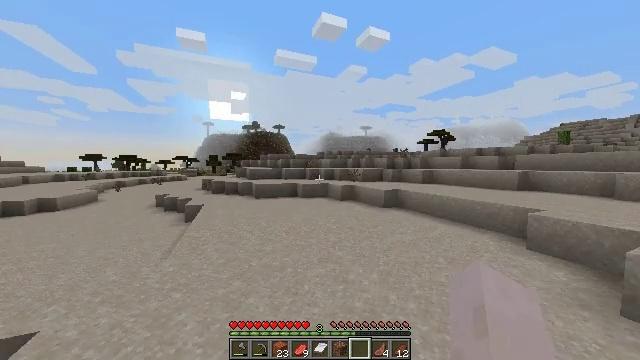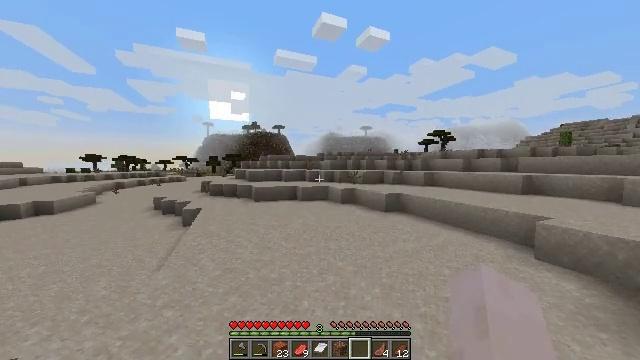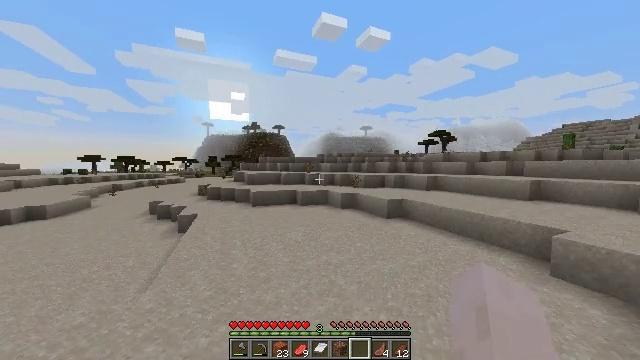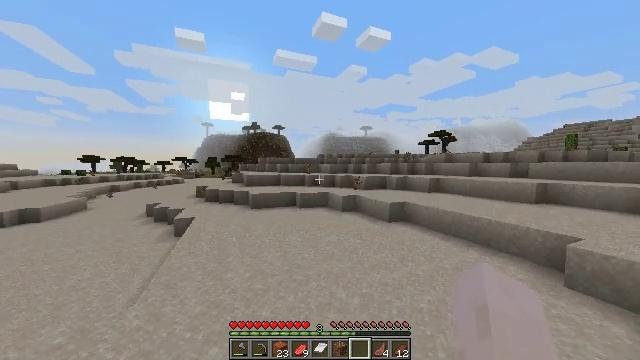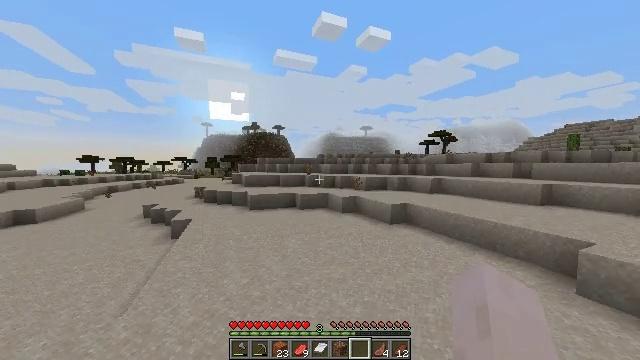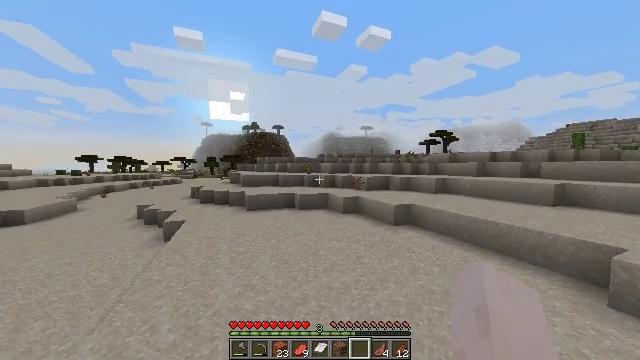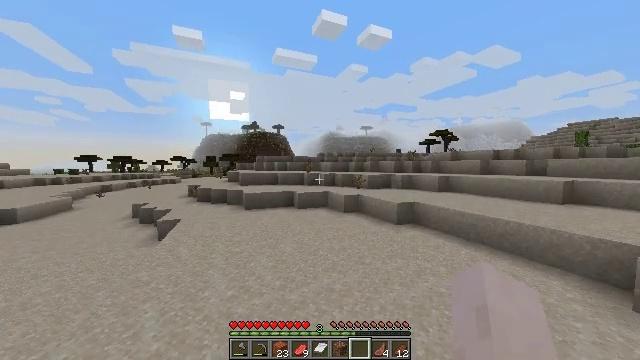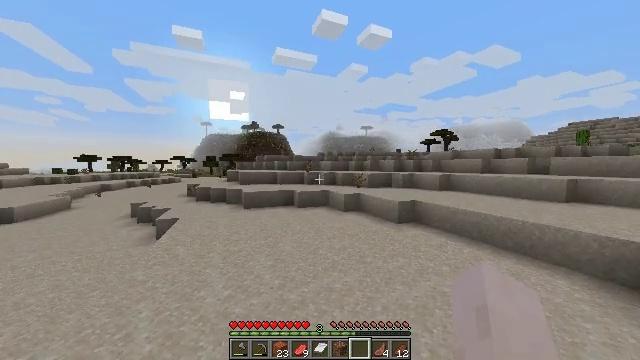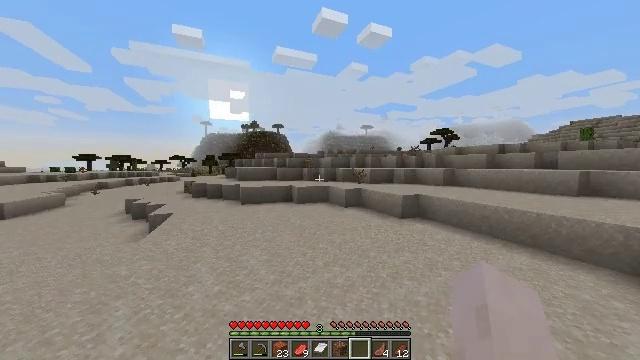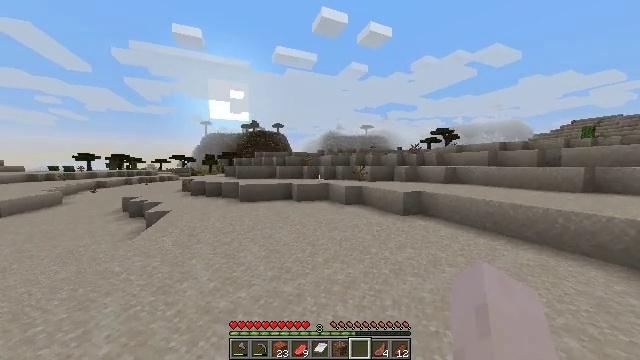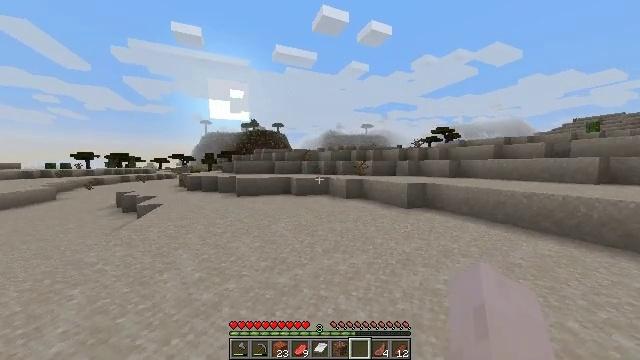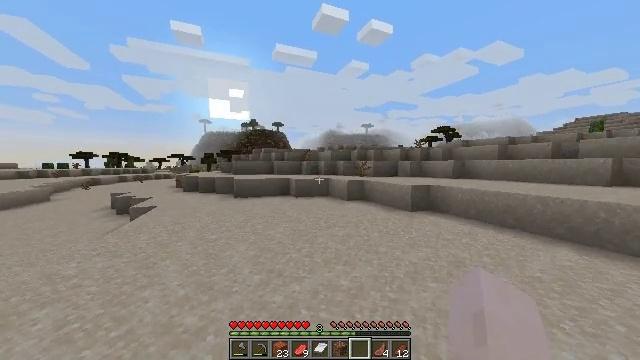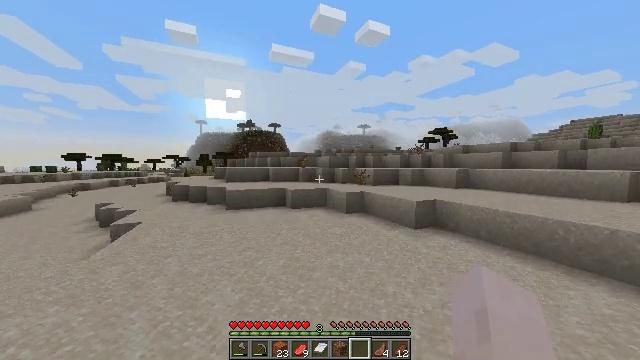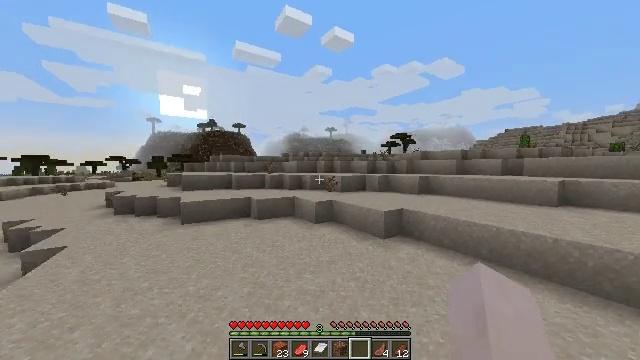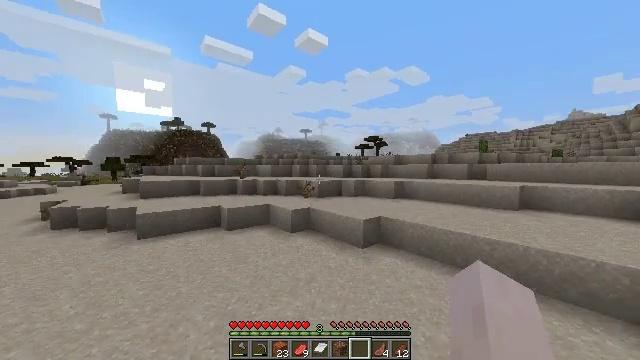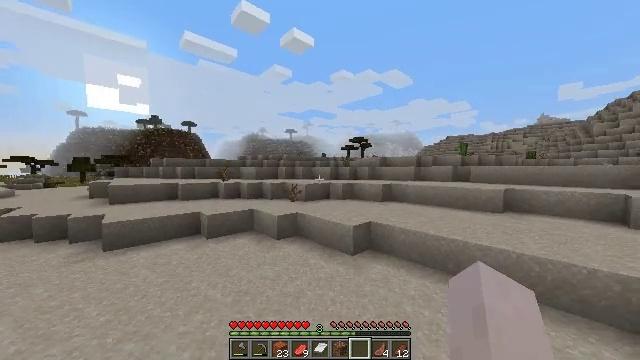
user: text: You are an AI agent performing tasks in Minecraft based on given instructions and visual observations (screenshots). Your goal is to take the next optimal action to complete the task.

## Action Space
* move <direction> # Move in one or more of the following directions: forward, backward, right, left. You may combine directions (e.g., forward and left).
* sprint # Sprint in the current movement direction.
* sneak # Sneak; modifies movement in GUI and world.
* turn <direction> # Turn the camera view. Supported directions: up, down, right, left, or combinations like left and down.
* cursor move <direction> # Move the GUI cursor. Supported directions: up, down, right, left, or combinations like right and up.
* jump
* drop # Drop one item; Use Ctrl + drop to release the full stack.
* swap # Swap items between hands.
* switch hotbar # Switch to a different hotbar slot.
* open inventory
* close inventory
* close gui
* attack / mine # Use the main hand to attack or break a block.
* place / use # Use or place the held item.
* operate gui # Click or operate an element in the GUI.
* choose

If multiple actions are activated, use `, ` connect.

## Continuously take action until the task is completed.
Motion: motion action
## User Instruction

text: Left click to mine the dead bush.
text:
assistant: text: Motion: move forward, sprint, jump
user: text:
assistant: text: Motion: move forward, sprint, jump
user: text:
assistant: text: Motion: move forward, sprint, jump
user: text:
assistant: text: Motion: move forward, sprint, jump
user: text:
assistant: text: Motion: move forward, sprint, jump
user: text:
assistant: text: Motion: move forward, sprint, jump
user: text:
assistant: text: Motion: move forward, sprint, jump
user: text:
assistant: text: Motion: move forward, sprint, jump
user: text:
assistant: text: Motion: move forward, sprint, jump
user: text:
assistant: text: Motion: move forward, sprint, jump
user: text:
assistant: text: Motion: move forward, sprint, jump
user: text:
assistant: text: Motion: move forward, sprint, jump
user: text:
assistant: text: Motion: move forward, sprint, turn right, jump
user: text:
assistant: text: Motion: move forward, sprint, turn right, jump
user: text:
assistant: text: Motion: move forward, sprint, turn right, jump
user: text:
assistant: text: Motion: move forward, sprint, jump
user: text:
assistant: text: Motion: move forward, sprint, jump
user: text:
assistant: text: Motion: move forward, sprint, jump
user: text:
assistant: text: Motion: move forward, sprint, jump
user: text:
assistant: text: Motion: move forward, sprint, jump
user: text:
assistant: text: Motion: move forward, sprint, jump
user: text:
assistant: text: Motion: move forward, sprint, jump
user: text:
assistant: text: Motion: move forward, sprint, jump
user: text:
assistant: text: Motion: move forward, sprint, jump
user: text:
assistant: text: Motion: move forward, sprint, jump
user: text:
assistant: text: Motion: move forward, sprint, jump
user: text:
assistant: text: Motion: move forward, sprint, turn right, jump
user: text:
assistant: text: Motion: move forward, sprint, turn right, jump
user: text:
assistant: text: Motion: move forward, sprint, turn right, jump
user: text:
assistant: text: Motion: move forward, sprint, turn right, jump